Question: i want to automate a user going into the "Find Records" / multi search UI and preset a filter in jqgrid to
Specific field contains "abc"
Second field does not equal "123"
is this possible in jqgrid? i can set the toolbar filter by just adding item to the query string (Field1="test") so, in my asp.net-mvc controller action, i would do something like this:
'''
string name = "Joe";
return Redirect("/Project?Owner=" + name);
'''
but i now want to replicate the support for the advanced search so i can do
- Multiple Fields- Different operator (equals, does not equal)i would like it to work so if the user did click on the Filter button that it would be prepopualated with these filter just like as if they would have done this initial filter manually like this:

I see <URL> but i want to be able to do this from the server side. Is there anyway to set postdata from the serverside of any asp.net mvc app??
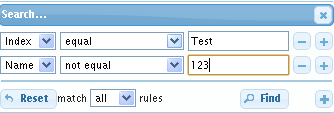
Answer: Presetting of the filter is nothing more as setting pf 'postData' jqGrid parameter. See <URL>.
Depend on how you organize you pages it can be very simple to preset the 'filter' property of the 'postData'. You can for example include on the corresponding server generated page the inline '<script>' which define a global variable with the 'filter' and use it in the grid definition. The filter you can set user depended.
I suggested Tony (see <URL> to include more support for predefined filters. In my vision if would be nice to predefine some probably complex filters and allow the user choose the filter by name. The way seems me especially good for the corporate clients.